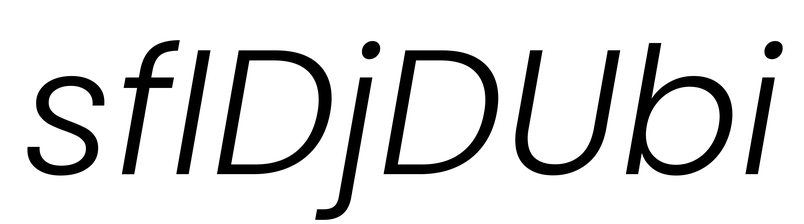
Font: Poppins-LightItalic